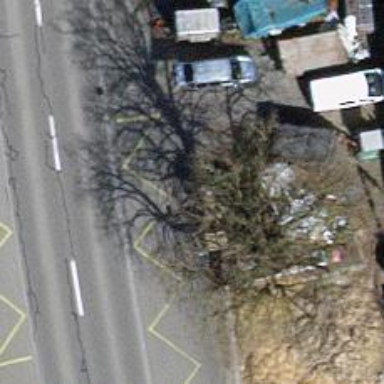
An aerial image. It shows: Bus stop with platform for public transport.